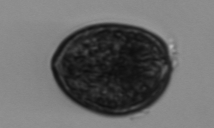
Label: Prorocentrum